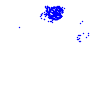
Particle: electron